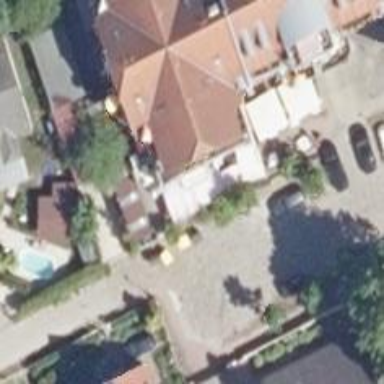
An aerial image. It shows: Restaurant.